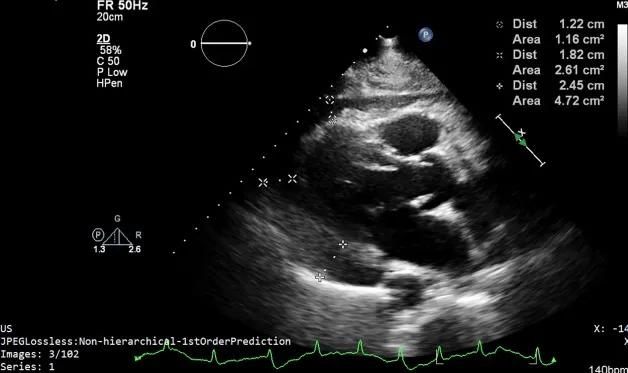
Pericardial effusion seen on echocardiogram, 2.45 cm at its largest.
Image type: radiology (ultrasound)